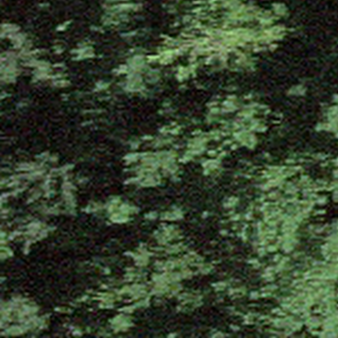
Label: other